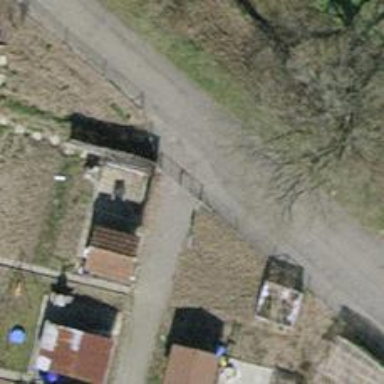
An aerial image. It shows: Gate.